Platform: macOS
Application: Arc Browser
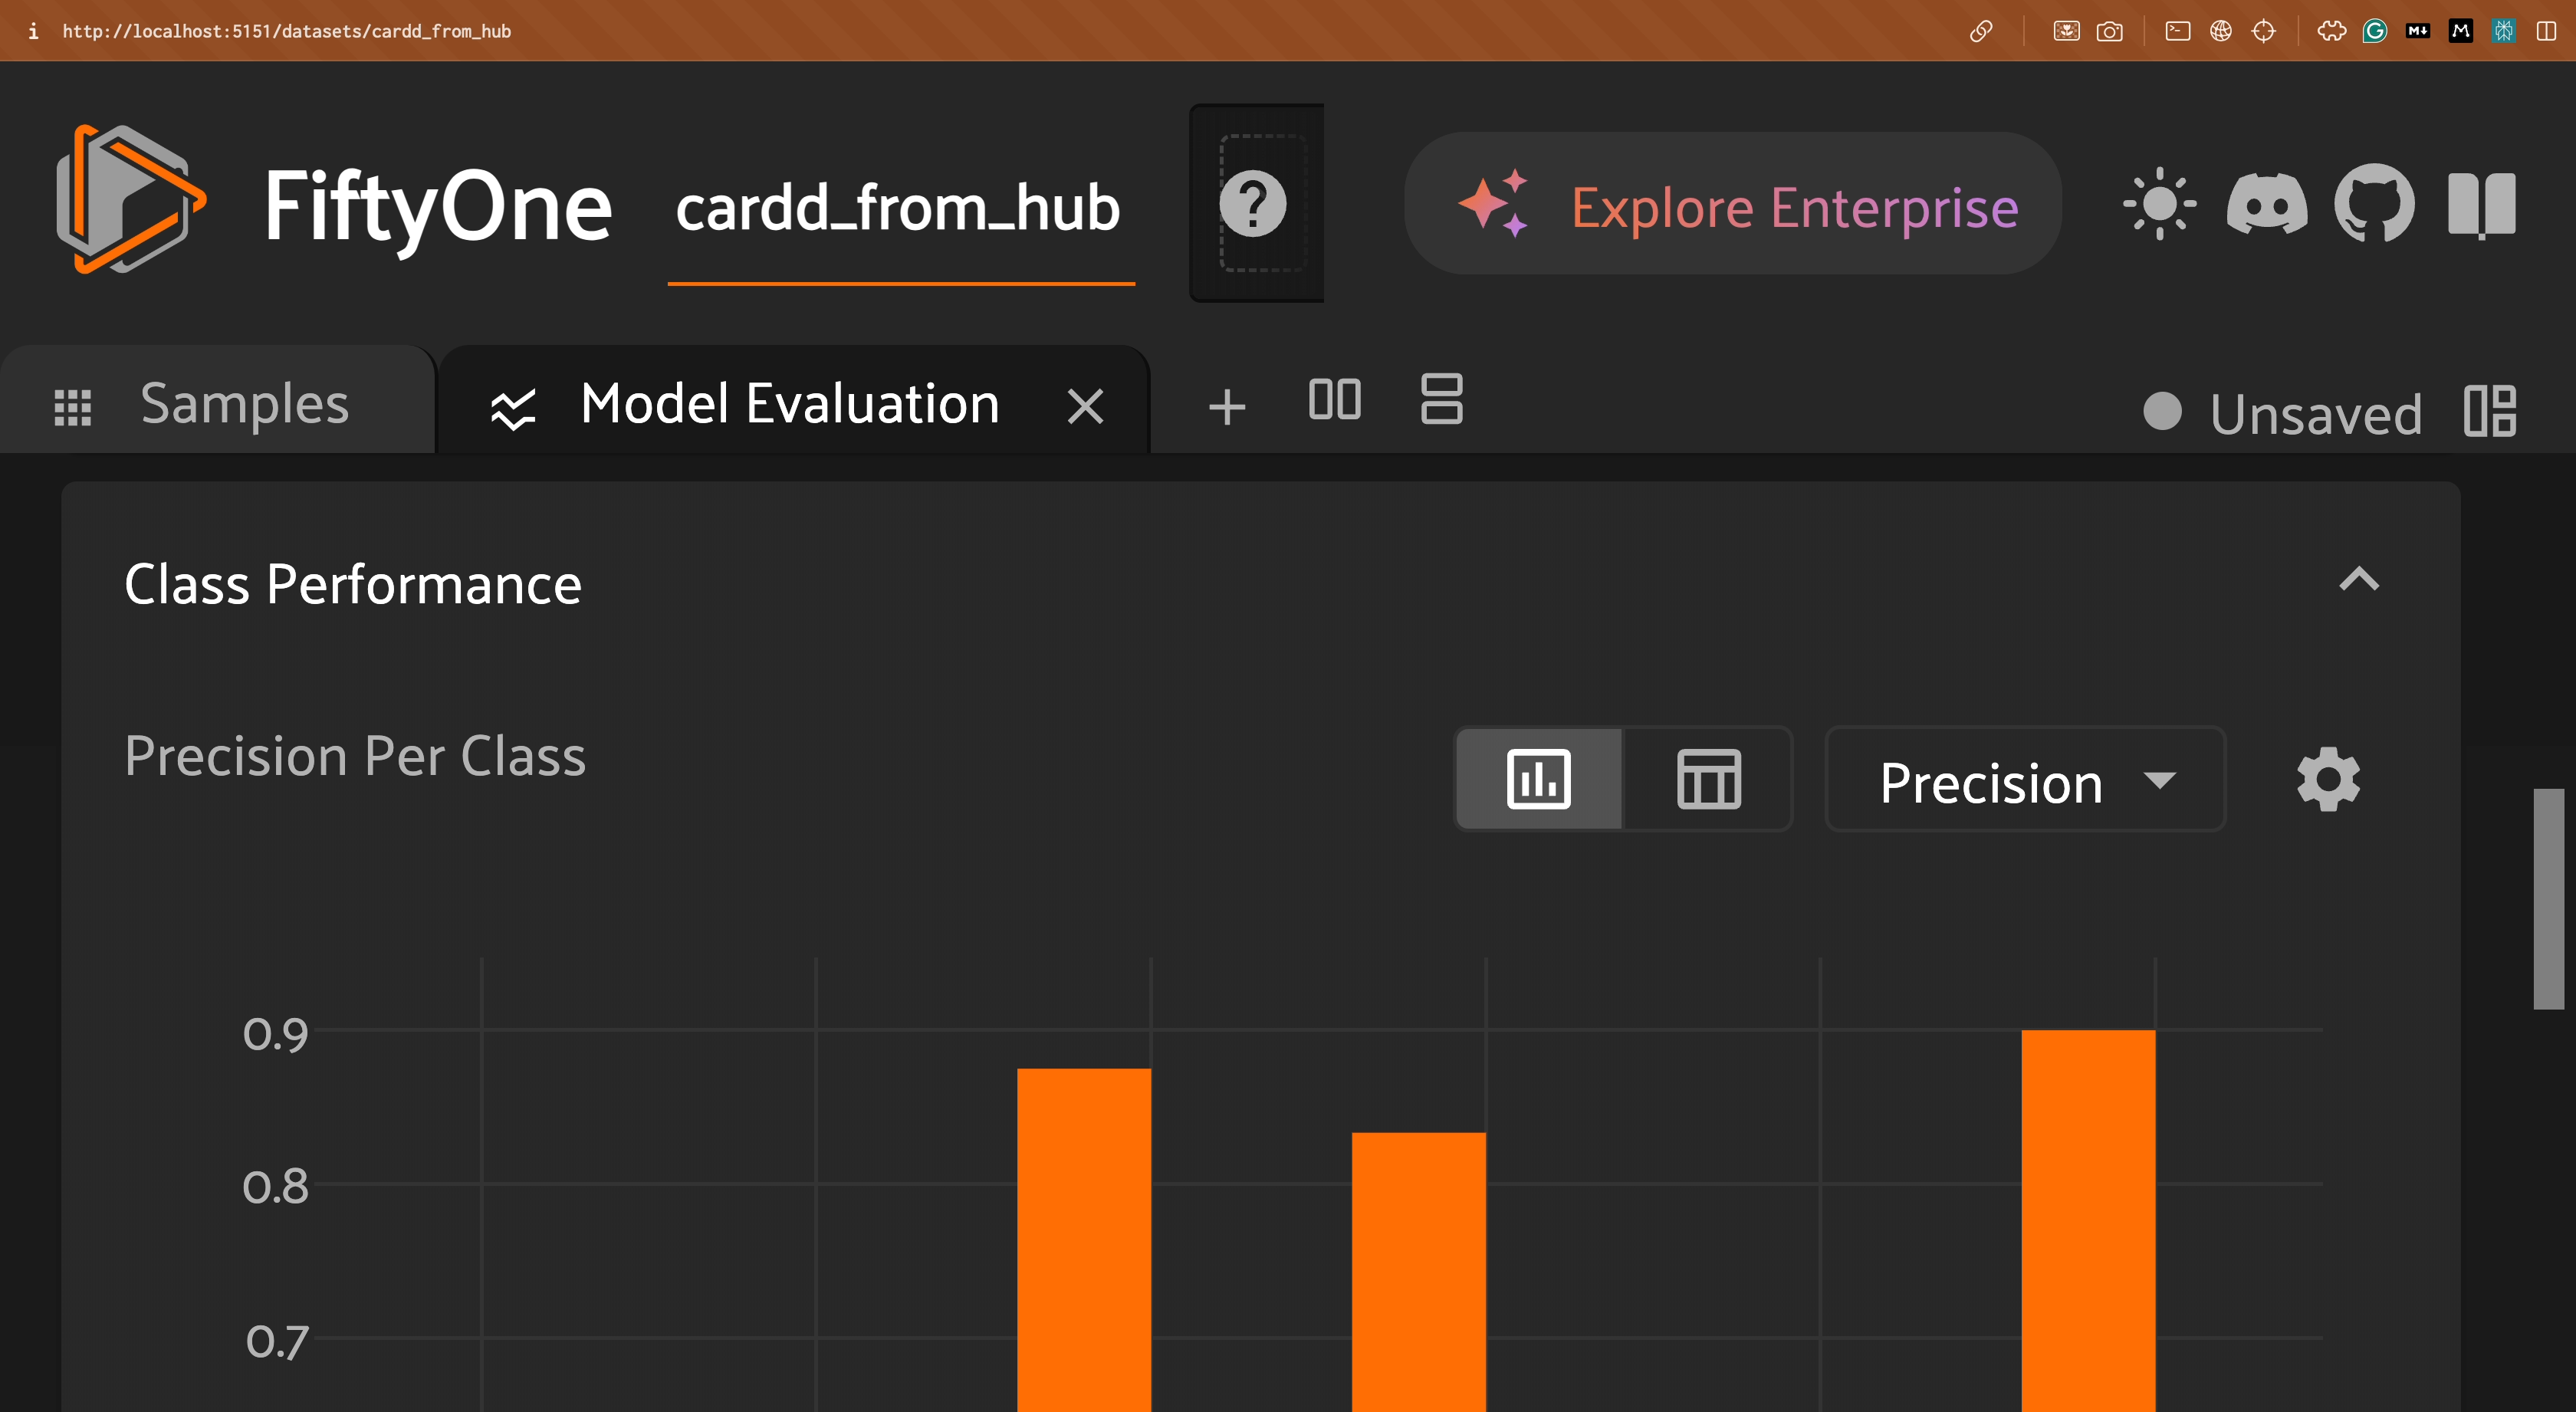
task_description: Open the settings menu in the the per class performance card of the model evaluation panel
action_type: click
element_info: Icon
steps_since_start: 1